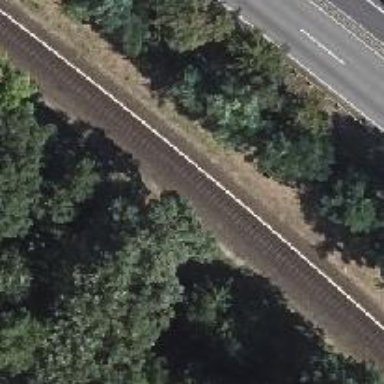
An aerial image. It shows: Light rail electrified railway.